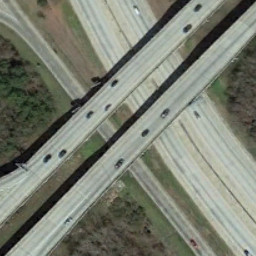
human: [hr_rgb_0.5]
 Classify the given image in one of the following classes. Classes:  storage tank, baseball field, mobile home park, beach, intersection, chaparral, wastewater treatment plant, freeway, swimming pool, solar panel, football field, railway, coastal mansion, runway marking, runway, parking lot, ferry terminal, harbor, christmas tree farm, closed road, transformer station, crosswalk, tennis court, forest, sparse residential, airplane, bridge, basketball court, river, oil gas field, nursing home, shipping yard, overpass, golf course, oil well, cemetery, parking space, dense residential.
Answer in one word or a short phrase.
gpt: overpass